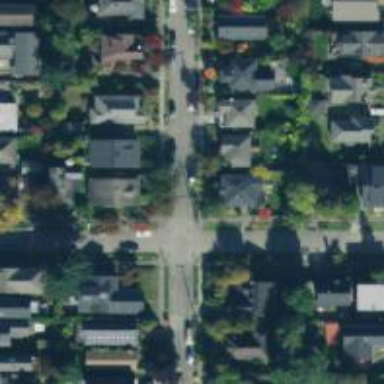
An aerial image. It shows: Residential road with separate sidewalk.